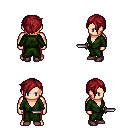
a pixel art fantasy rpg character, male body template, human, light skin, green robe, red pants, brunette pixie cut hairstyle, maroon shoes, dagger, four views (front, back, left, right), 2x2 character sprite sheet, small pixel art, hard edges, no anti-aliasing